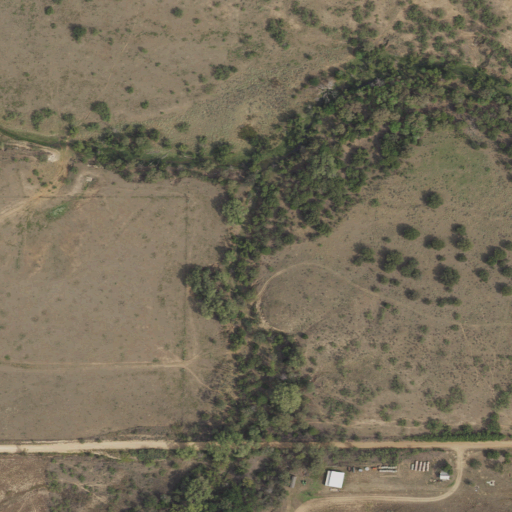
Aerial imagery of valley in Texas named Kilfoil Draw containing shrub, grassland, deciduous forest, open development, woody wetlands, and herbaceous wetlands